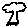
Label: tree